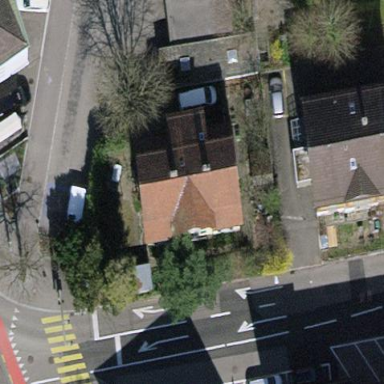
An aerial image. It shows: Apartments housed in building with gambrel roof.